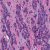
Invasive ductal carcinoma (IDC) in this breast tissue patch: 1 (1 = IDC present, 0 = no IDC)